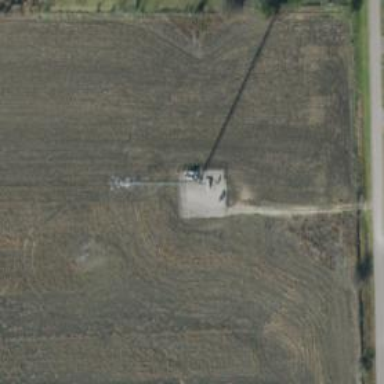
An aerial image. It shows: Mast tower used for communication.